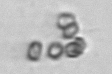
Label: Phaeocystis